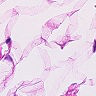
Metastatic tissue present: no